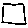
Label: square